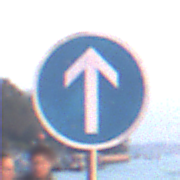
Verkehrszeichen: VorgeschriebeneFahrtrichtungGeradeaus
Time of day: SunriseSunset
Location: Outdoor (Urban)
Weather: Clear
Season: NotSpecified
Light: Natural